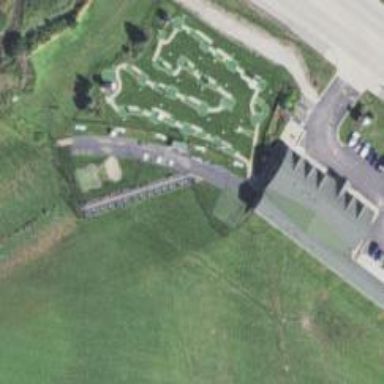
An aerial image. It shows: Miniature golf leisure land.